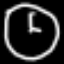
Label: clock